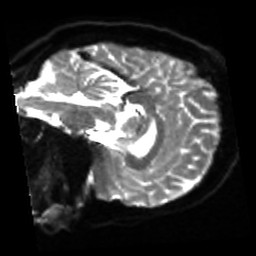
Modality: sbref
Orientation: sagittal
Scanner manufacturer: siemens
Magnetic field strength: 3 T
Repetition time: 4 s
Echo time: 0.0594 s